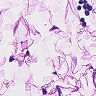
Metastatic tissue present: no